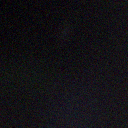
Screen state: off